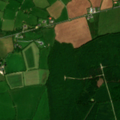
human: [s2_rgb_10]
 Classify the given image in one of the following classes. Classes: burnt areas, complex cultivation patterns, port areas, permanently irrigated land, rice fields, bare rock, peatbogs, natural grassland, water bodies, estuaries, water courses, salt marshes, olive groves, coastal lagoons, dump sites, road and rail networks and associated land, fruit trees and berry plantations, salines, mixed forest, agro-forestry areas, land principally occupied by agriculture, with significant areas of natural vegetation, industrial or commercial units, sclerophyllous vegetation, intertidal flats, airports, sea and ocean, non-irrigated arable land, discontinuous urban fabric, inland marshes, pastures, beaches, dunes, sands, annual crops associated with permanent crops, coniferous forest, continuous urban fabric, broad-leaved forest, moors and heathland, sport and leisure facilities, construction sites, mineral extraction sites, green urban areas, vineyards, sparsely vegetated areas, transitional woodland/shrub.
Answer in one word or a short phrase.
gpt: pastures, coniferous forest, transitional woodland/shrub